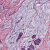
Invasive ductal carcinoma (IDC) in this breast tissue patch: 1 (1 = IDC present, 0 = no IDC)